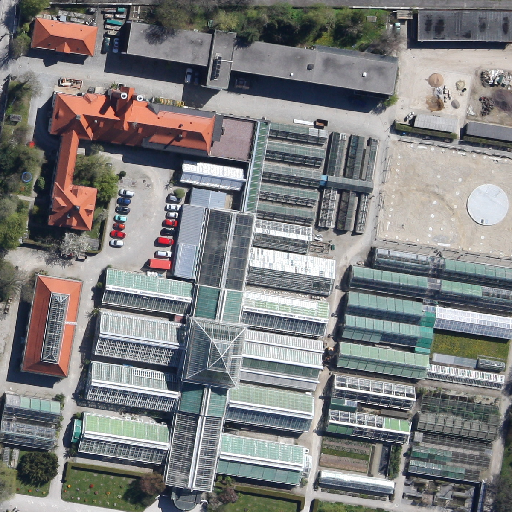
Referring expression: sidewalk